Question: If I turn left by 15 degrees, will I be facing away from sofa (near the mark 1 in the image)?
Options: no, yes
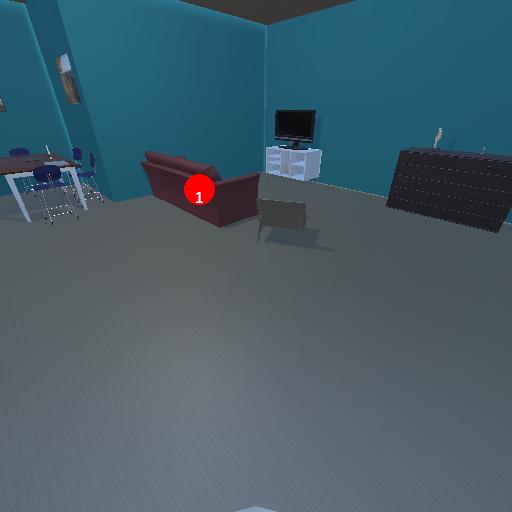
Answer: no